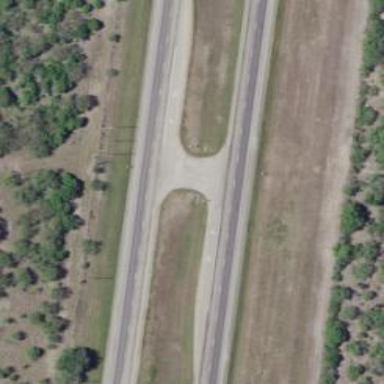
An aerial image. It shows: Trunk link highway.